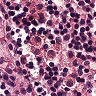
Metastatic tissue present: no